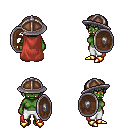
a pixel art fantasy rpg character, female body template, orc, green skin, maroon cape, white pants, gray pageboy hairstyle, chain helm, gold boots, shield, four views (front, back, left, right), 2x2 character sprite sheet, small pixel art, hard edges, no anti-aliasing